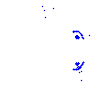
Particle: pion